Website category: university
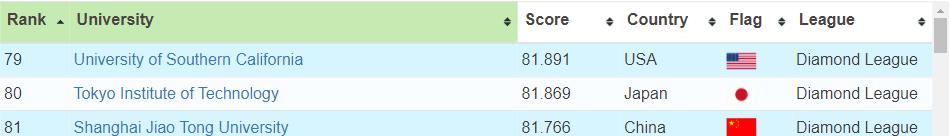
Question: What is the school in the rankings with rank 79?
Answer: University of Southern California

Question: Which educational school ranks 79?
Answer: University of Southern California

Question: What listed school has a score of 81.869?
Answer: Tokyo Institute of Technology

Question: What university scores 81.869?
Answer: Tokyo Institute of Technology

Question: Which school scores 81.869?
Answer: Tokyo Institute of Technology

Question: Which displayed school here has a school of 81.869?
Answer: Tokyo Institute of Technology

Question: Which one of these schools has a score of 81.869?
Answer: Tokyo Institute of Technology

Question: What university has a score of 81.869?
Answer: Tokyo Institute of Technology

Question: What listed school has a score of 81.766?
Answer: Shanghai Jiao Tong University

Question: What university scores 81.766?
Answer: Shanghai Jiao Tong University

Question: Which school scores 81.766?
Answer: Shanghai Jiao Tong University

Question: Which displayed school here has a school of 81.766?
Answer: Shanghai Jiao Tong University

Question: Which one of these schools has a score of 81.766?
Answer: Shanghai Jiao Tong University

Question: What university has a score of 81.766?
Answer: Shanghai Jiao Tong University

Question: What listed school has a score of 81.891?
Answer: University of Southern California

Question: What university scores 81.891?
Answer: University of Southern California

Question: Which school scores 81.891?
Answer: University of Southern California

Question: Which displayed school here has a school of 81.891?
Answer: University of Southern California

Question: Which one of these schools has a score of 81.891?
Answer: University of Southern California

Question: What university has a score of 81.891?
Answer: University of Southern California

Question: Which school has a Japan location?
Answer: Tokyo Institute of Technology

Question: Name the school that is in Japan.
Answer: Tokyo Institute of Technology

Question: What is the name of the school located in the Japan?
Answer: Tokyo Institute of Technology

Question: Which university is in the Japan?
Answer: Tokyo Institute of Technology

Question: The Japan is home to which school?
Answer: Tokyo Institute of Technology

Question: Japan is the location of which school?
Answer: Tokyo Institute of Technology

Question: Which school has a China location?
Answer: Shanghai Jiao Tong University

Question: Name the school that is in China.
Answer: Shanghai Jiao Tong University

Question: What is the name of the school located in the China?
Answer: Shanghai Jiao Tong University

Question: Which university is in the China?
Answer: Shanghai Jiao Tong University

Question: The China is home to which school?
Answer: Shanghai Jiao Tong University

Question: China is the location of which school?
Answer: Shanghai Jiao Tong University

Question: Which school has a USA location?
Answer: University of Southern California

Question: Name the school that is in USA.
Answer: University of Southern California

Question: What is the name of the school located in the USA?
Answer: University of Southern California

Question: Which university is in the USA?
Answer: University of Southern California

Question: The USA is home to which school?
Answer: University of Southern California

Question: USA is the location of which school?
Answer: University of Southern California